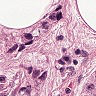
Metastatic tissue present: yes